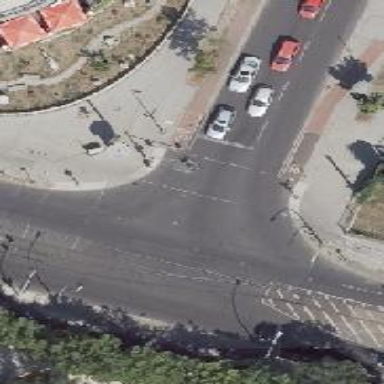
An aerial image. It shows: Road with traffic signals controlling the flow of traffic.